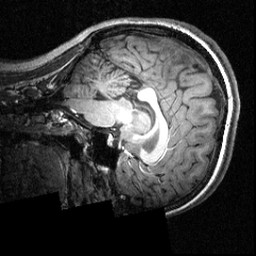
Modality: T1w
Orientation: sagittal
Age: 20
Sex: female
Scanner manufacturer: siemens
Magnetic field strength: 3.951 T
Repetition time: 1.5 s
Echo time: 0.00335 s